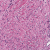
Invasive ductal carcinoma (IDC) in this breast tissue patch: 1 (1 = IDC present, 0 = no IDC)